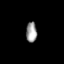
Tissue: lung
Cell type: T cells
Senescence score: 0.5639
Nuclear area (px): 214
Mean DAPI intensity: 156.682